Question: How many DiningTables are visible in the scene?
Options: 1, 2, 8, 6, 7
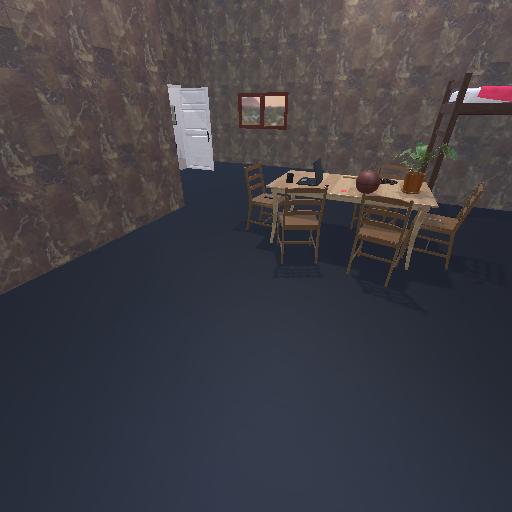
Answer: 1